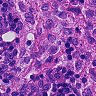
Metastatic tissue present: no